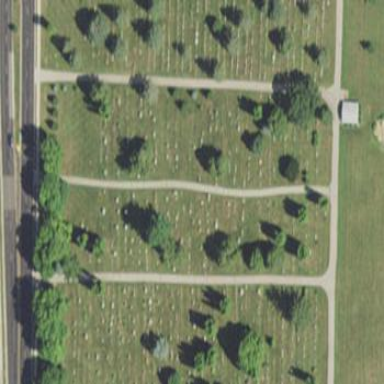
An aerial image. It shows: Cemetery.